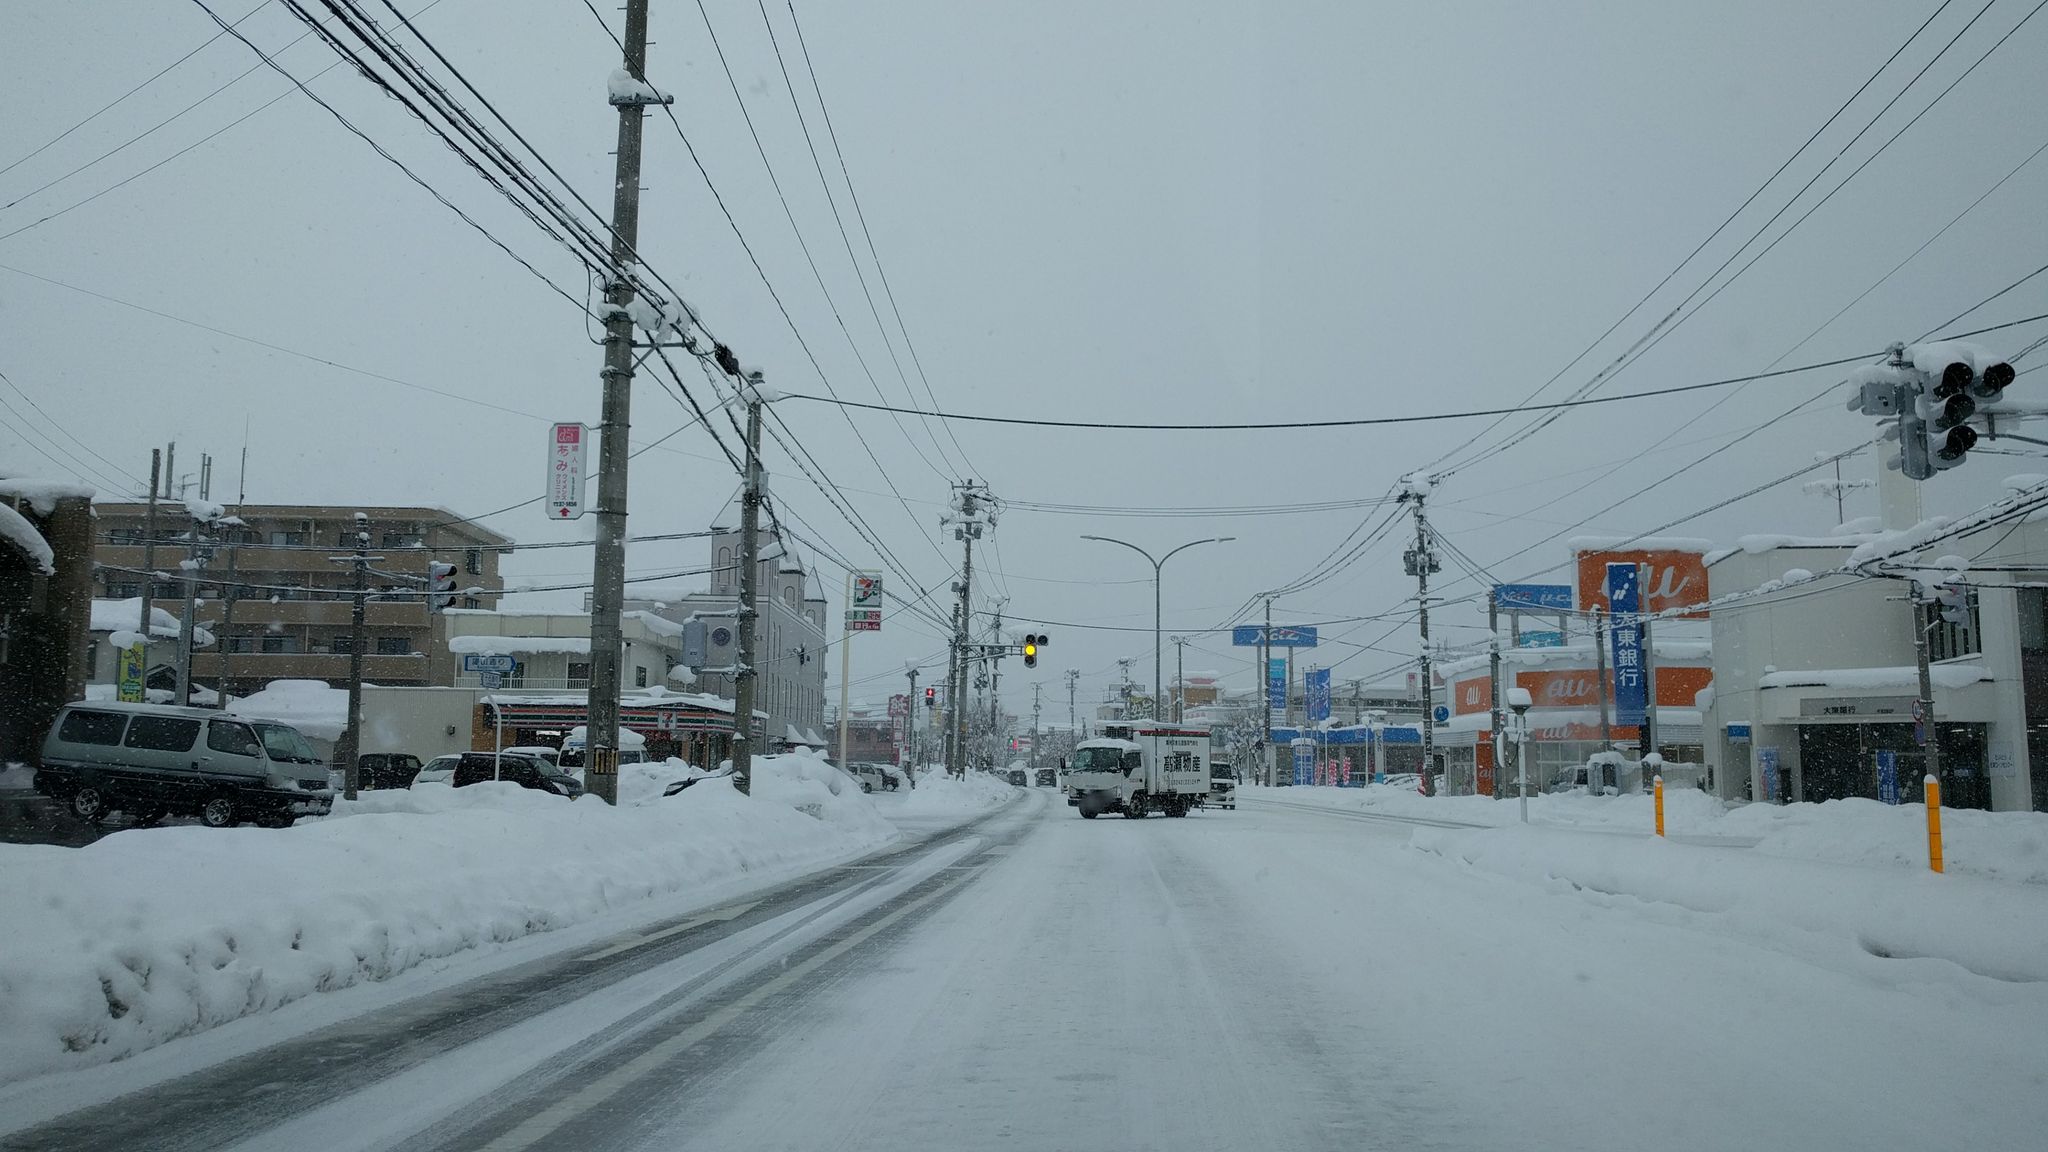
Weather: snowy
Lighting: day
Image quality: good
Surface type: railway
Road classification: primary
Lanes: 2.0
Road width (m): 3.8
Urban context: urban centre
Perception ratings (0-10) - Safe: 2.9, Lively: 4.3, Beautiful: 3.96, Boring: 7.02, Depressing: 6.72, Wealthy: 4.77